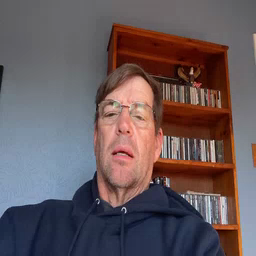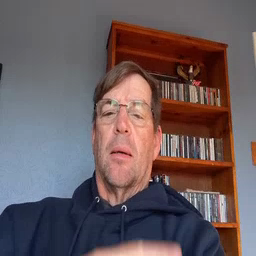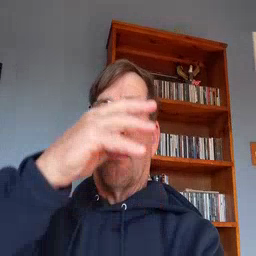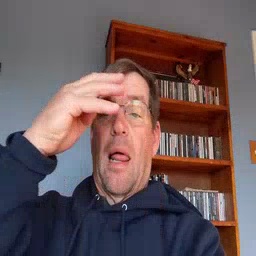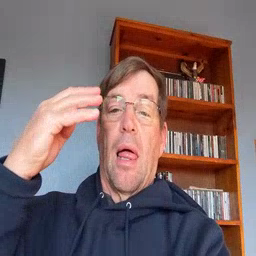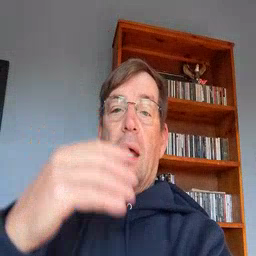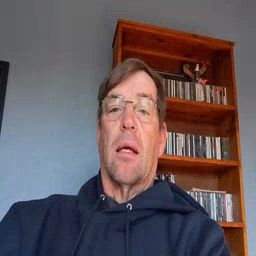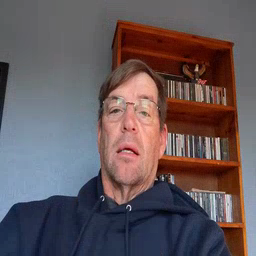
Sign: black